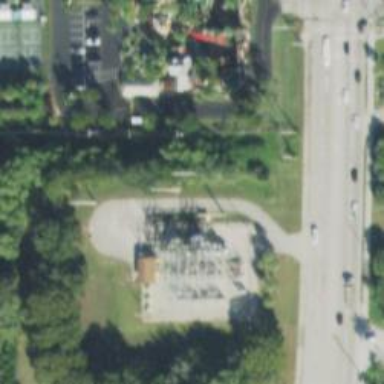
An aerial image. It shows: Lattice structure tower used for power transmission.